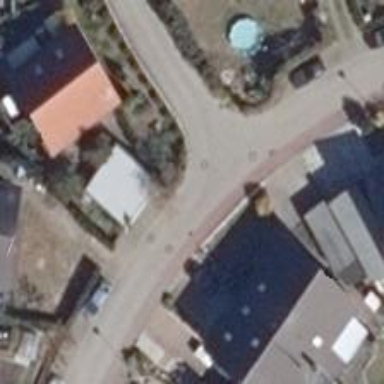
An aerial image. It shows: Living street.